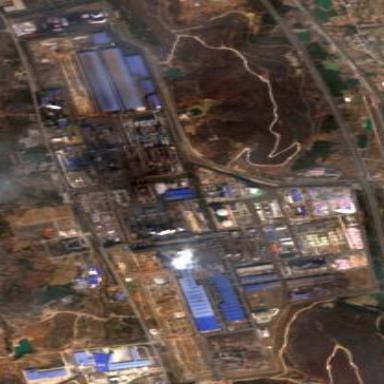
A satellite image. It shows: Industrial area with factory.